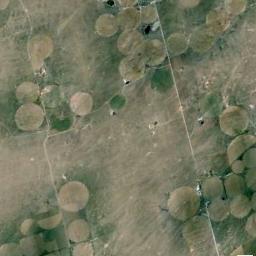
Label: circular_farmland